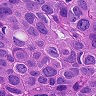
Metastatic tissue present: yes